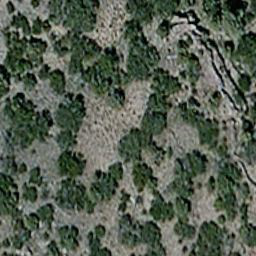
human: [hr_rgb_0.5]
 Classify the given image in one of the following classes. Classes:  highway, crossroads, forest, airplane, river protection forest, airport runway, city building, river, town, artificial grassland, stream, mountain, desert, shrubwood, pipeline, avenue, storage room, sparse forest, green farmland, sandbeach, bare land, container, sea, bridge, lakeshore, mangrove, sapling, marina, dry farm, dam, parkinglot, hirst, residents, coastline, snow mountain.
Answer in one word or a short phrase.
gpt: sparse forest